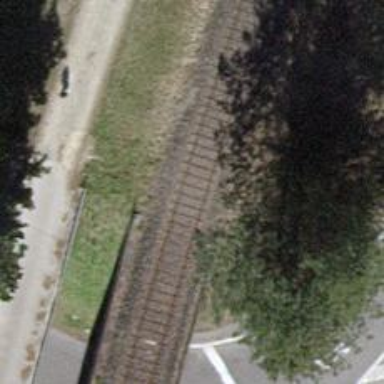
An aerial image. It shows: Preserved railway track with single rail.